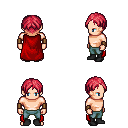
a pixel art fantasy rpg character, male body template, human, light skin, red cape, teal pants, ruby red parted hairstyle, leather bracers, black shoes, four views (front, back, left, right), 2x2 character sprite sheet, small pixel art, hard edges, no anti-aliasing